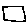
Label: square